Question: In my app I have a list box that contains a stack panel with text block items. The text block items have a text wrapping or text trimming property to avoid that the text block items slide outside the visible range.
As far as I know the text wrapping and text trimming property need a fixed width to insert a line break. For this reason, I set a fixed width for the title (Width="456") and for the description (Width="432"):
'''
<ListBox x:Name="CategoryList" ItemsSource="{Binding}">
<ListBox.ItemTemplate>
<DataTemplate>
<StackPanel Orientation="Horizontal" Margin="0,0,0,17">
<StackPanel>
<TextBlock
Style="{StaticResource PhoneTextLargeStyle}"
Text="{Binding Name}"
TextTrimming="WordEllipsis"
Width="456"
/>
<TextBlock
Style="{StaticResource PhoneTextSubtleStyle}"
Margin="12,-6,12,0"
Text="{Binding ContentDescription}"
TextWrapping="Wrap"
Width="432"
/>
</StackPanel>
</StackPanel>
</DataTemplate>
</ListBox.ItemTemplate>
</ListBox>
'''
The problem now is that when I turn the phone, the fixed width for the horizontal mode is too small. Is there a way to put in place of the fixed width a width depending on the device width?

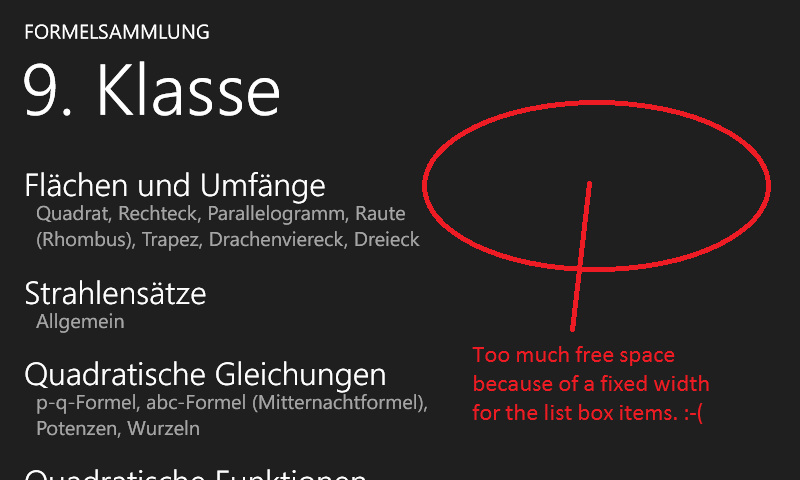
Answer: in general its never a good idea in XAML to use fixed width/height (for "whole" page(100%)) since XAML was designed to do this job for you, so you might concentrate on your layout and the technology covers the aspect of different screens and sizes.
So, if you use a fixed width to display sth. on the whole page its a very good that .
In your case you've got the use of StackPanels wrong. StackPanels are designed in a way, that their size is . This means, a StackPanel that has got its orientation set to horizontal might grow indefinetely in width and a sp with orientation set to vertical wouldn't be limited in its height.
Now this leads us to your problem: you have used an indefintely-in-width-growing element in an indefinetely-in-height-growing element (two stackpanels).
Even though you might by some tricks limit their size (e.g. that could be achieved by some data bindings), this isn't what should be done.
I'd say - since in the parent StackPanel nothing is stacking - substitute it with some other panel/container (or just remove it) and your problem will be gone.
Example
'''
<DataTemplate>
<!-- If you need more child elements uncomment the following line -->
<!-- <Grid> -->
<StackPanel Margin="0,0,0,17">
<TextBlock ... />
<!-- no need to set width on the following textblock -->
<TextBlock ... TextWrapping="Wrap" />
</StackPanel>
<!-- </Grid> -->
</DataTemplate>
'''